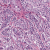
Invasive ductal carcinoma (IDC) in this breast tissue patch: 1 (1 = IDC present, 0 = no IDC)